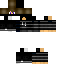
A male human skin with dark skin, wearing brown long hair dressed in a blue hoodie and black pants, featuring a closed mouth.